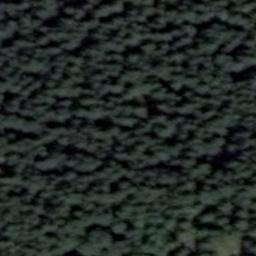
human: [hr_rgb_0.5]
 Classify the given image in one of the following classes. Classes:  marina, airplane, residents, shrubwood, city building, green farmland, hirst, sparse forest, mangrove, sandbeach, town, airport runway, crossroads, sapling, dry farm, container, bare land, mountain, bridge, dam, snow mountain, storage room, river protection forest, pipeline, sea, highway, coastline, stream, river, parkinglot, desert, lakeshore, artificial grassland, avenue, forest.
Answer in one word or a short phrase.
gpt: forest